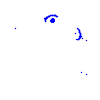
Particle: electron